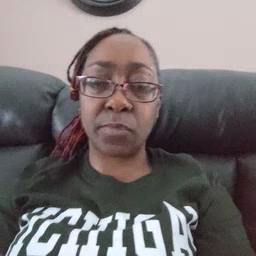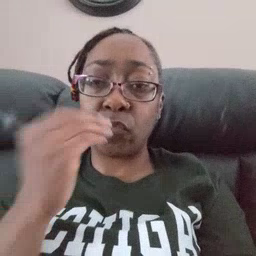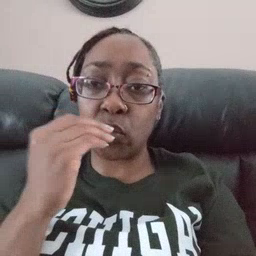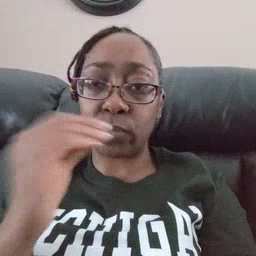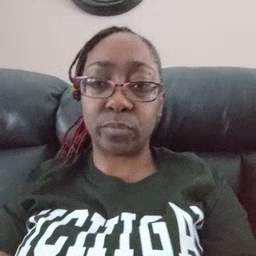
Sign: food